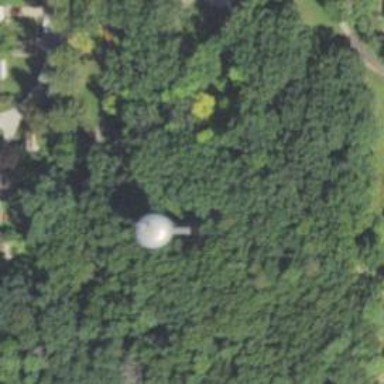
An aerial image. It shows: Water tower that is man-made.